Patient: sex F, age 58
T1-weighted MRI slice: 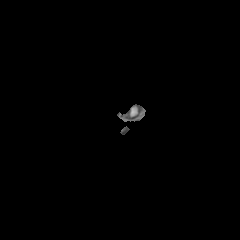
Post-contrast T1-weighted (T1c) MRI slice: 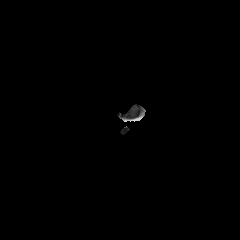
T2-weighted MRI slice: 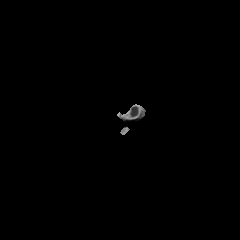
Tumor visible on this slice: no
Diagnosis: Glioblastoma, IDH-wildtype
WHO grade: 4